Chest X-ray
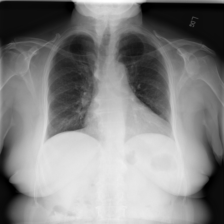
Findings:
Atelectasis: negative
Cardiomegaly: negative
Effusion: negative
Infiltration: negative
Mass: negative
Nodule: negative
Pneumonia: negative
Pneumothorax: negative
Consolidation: negative
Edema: negative
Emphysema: negative
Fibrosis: negative
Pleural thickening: negative
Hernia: negative